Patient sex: M
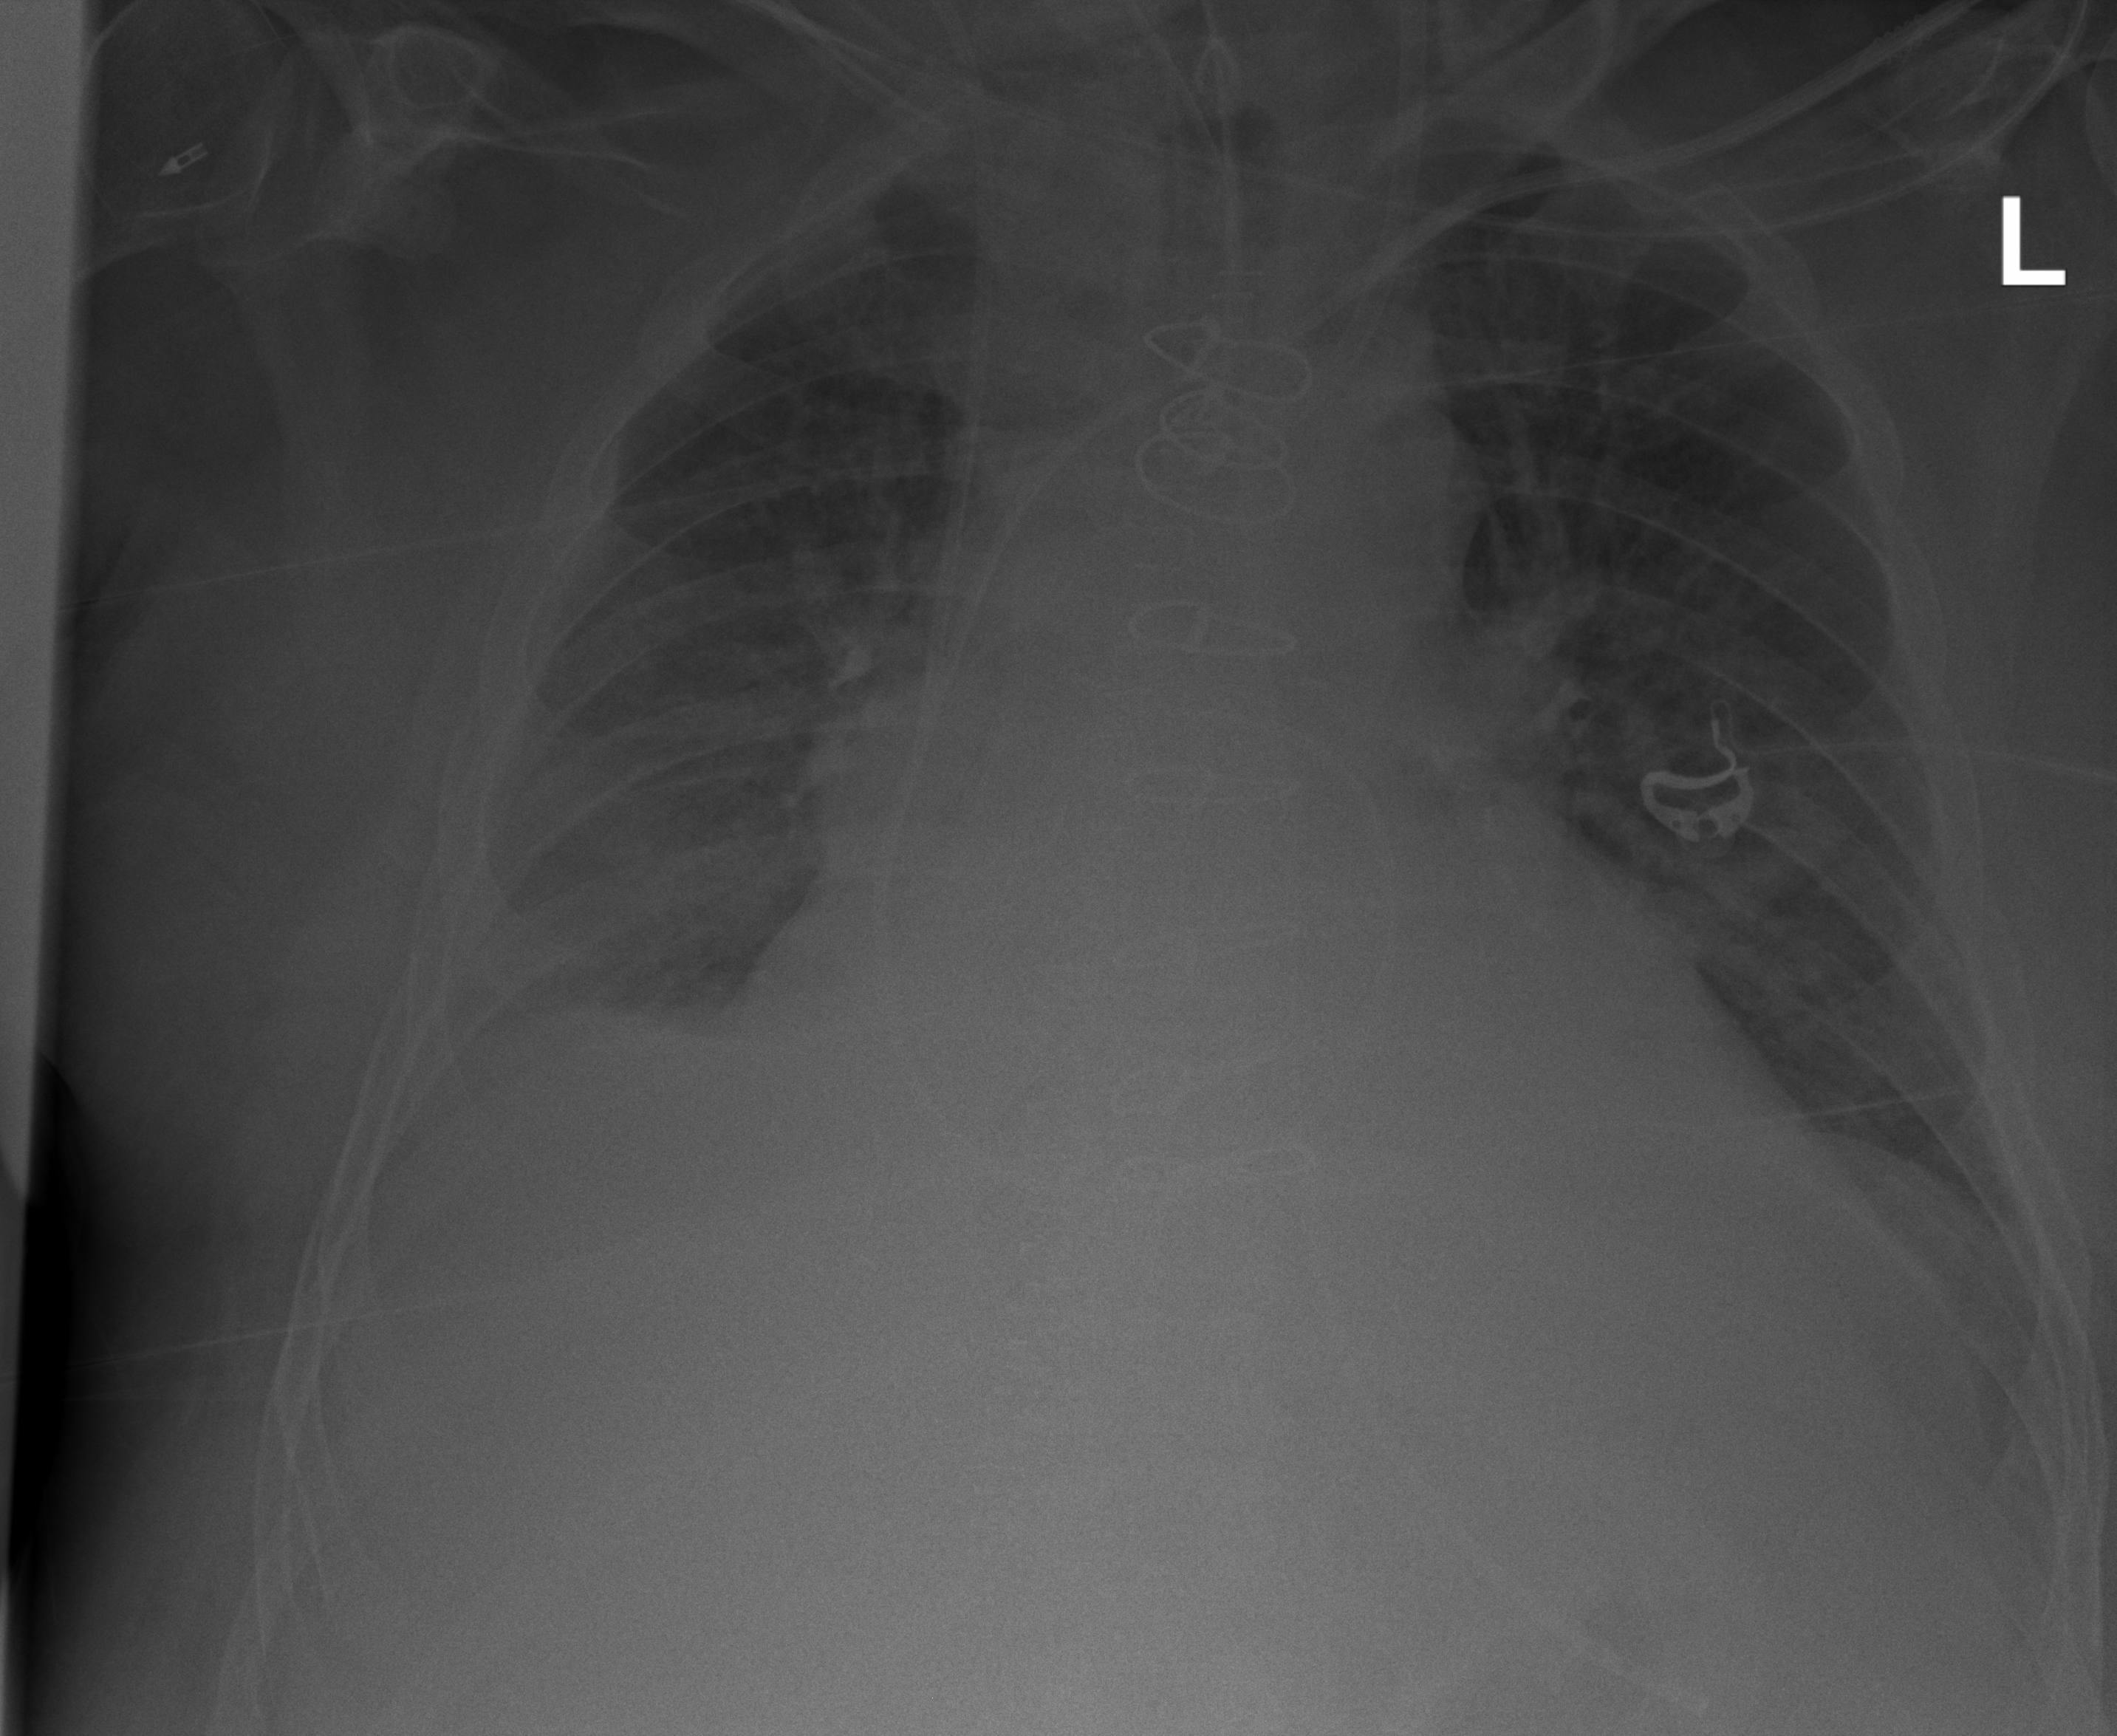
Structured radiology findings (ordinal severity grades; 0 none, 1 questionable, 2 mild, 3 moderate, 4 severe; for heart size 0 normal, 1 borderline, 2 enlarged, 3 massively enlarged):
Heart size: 2
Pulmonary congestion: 2
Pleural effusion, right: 3
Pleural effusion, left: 1
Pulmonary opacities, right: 1
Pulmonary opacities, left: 1
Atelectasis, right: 2
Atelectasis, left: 0